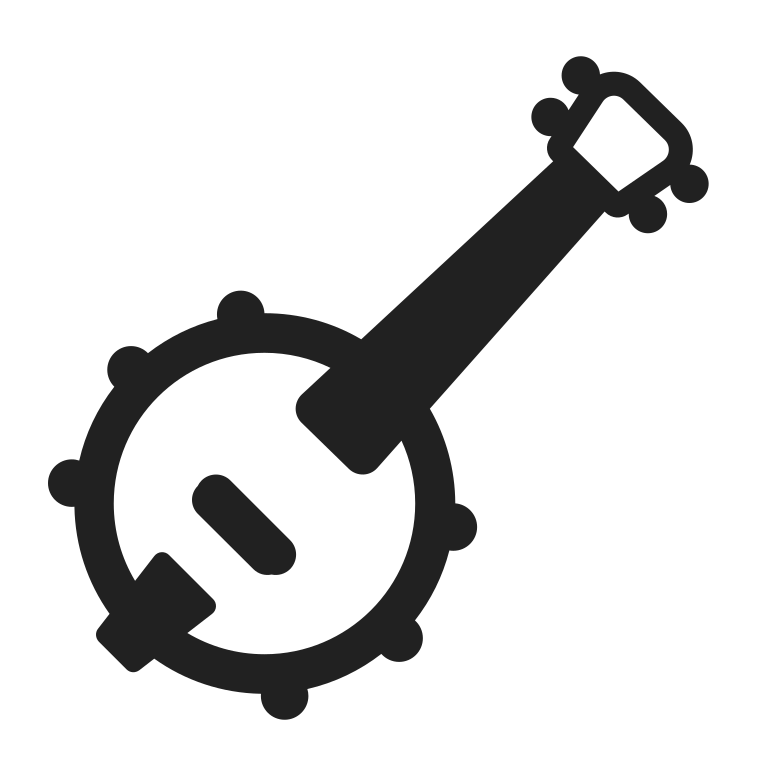
banjo high contrast